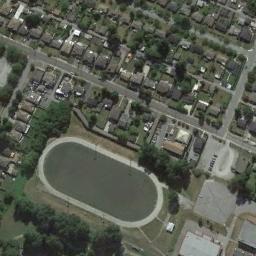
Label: ground_track_field